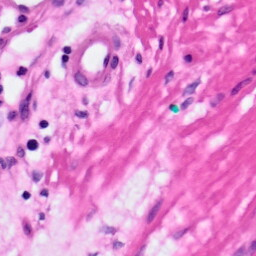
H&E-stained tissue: Pancreatic